Question: How to install Elixir SDK on IDEA 15.0.3 in Windows 10 ?
[
"That selected directory is not valid home for Elixir SDK"
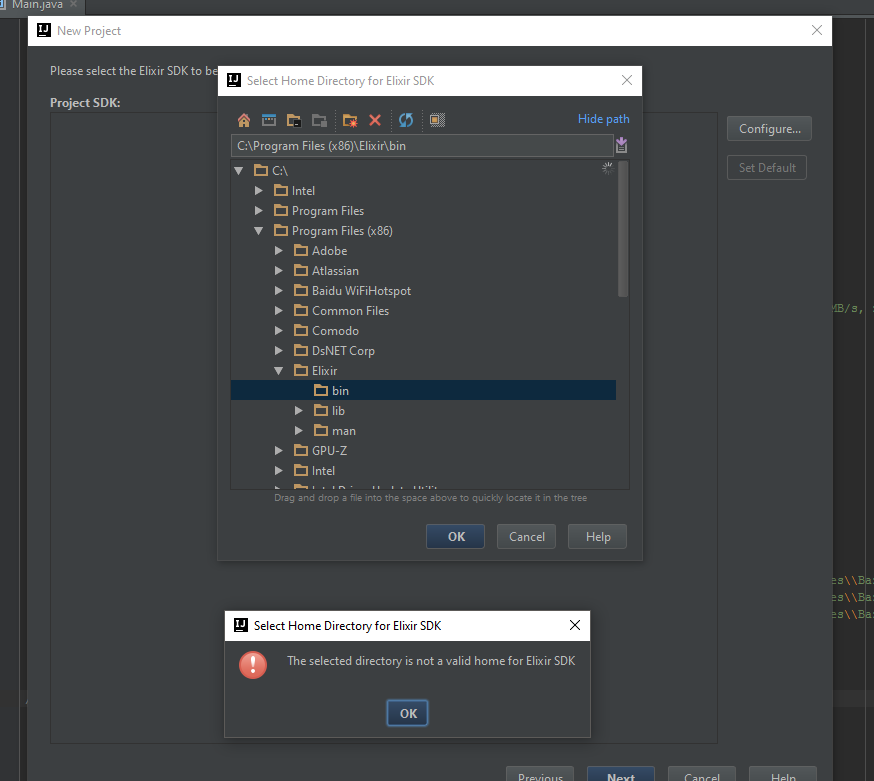
Answer: I got a "Corrupted SDK" error when selecting the 'Elixir' directory instead of the 'Elixir/bin'. Since it worked for my Elixir 1.1.1 install before I updated, there is likely a different different format to the 'elixir --version' for 1.2 than 1.1.1. This was the case for Elixir on OSX (using homebrew) and Linux. I'm guessing the output is another format for Windows 1.2. Please open a bug <URL> and I'll figure out why Windows' format isn't matching.